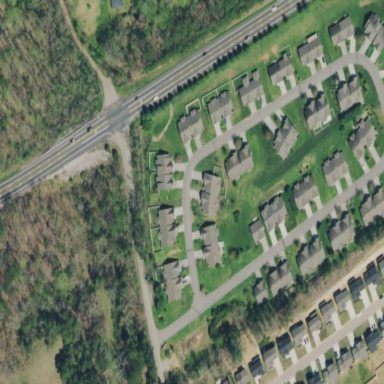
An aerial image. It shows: Condominium in residential area.